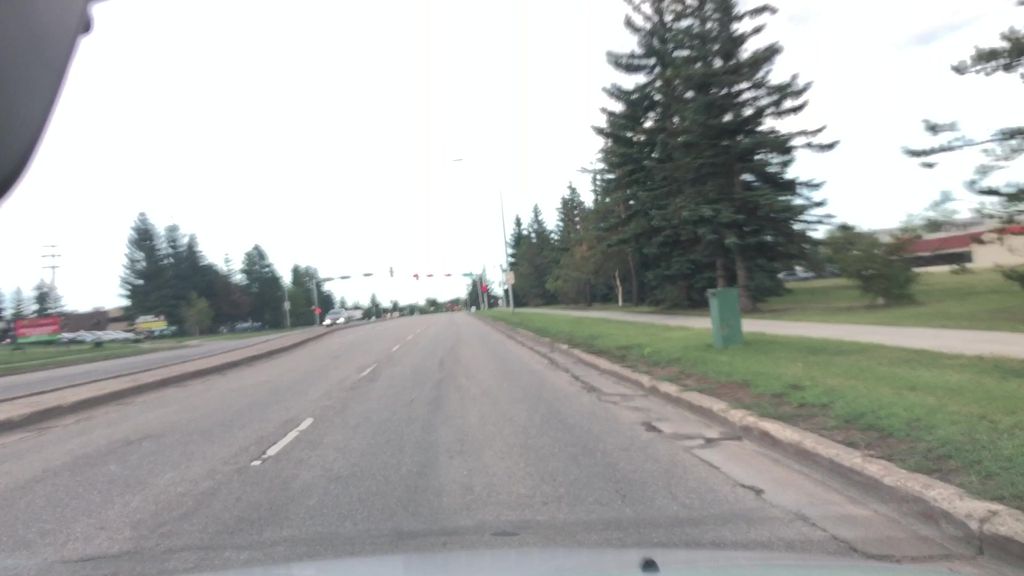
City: edmonton